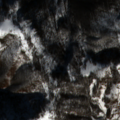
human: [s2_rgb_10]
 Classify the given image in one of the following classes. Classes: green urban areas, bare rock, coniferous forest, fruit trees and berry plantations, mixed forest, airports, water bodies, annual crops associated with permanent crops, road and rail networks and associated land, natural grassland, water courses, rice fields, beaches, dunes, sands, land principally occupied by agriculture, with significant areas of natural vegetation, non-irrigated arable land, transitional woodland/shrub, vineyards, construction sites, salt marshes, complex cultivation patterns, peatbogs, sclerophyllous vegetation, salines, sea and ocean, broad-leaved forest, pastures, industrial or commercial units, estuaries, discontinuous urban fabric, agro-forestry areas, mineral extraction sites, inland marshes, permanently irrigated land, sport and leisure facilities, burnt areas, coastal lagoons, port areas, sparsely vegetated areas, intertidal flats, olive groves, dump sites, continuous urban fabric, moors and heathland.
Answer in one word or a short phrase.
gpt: broad-leaved forest, natural grassland, transitional woodland/shrub